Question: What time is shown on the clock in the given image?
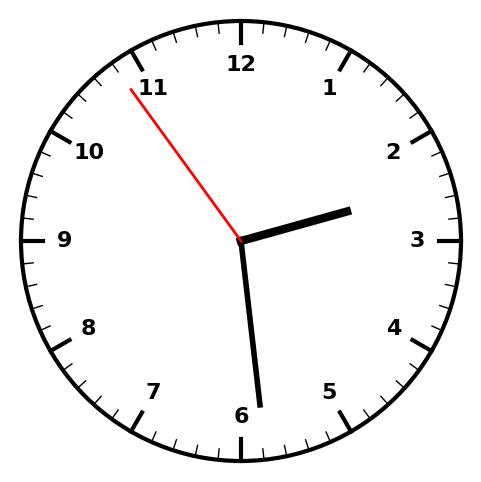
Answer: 02:28:54